Question: I have a table like this :
'''
YEAR int,
Fields XML
'''
My XML column has this structure for all rows but with different values:

How I can get this result:
'''
YEAR ID NAME LASTNAME
---------------------------------------------------
2011 1000 Nima Agha
2011 1001 Begha Begha
2011 1002 Jigha Jigha
2011 1003 Aba Aba
2012 1034 AAA BBB
...
'''
thanks
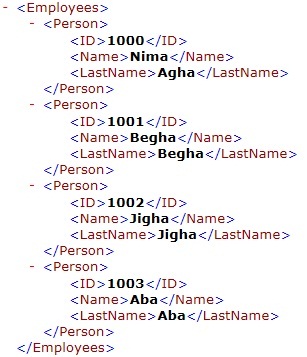
Answer: How about this:
'''
SELECT
Year,
E.P.value('(ID)[1]', 'INT') AS 'ID',
E.P.value('(Name)[1]', 'VARCHAR(50)') AS 'Name',
E.P.value('(LastName)[1]', 'VARCHAR(50)') AS 'LastName'
FROM
dbo.YourTable
CROSS APPLY
Fields.nodes('/Employees/Person') AS E(P)
'''
You're basically selecting 'Year' from the base table and then extracting each '<Person>' node from the 'Fields' column into an "inline XML table" called 'E' with a single XML column called 'P' (you can choose whatever names you like for those) that you again query and extract the individual elements from .